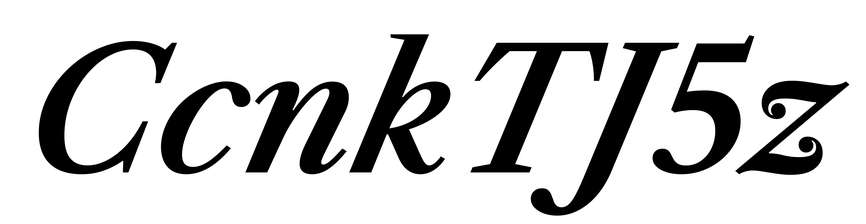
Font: LibreCaslonText-Italic_SemiBold_Italic